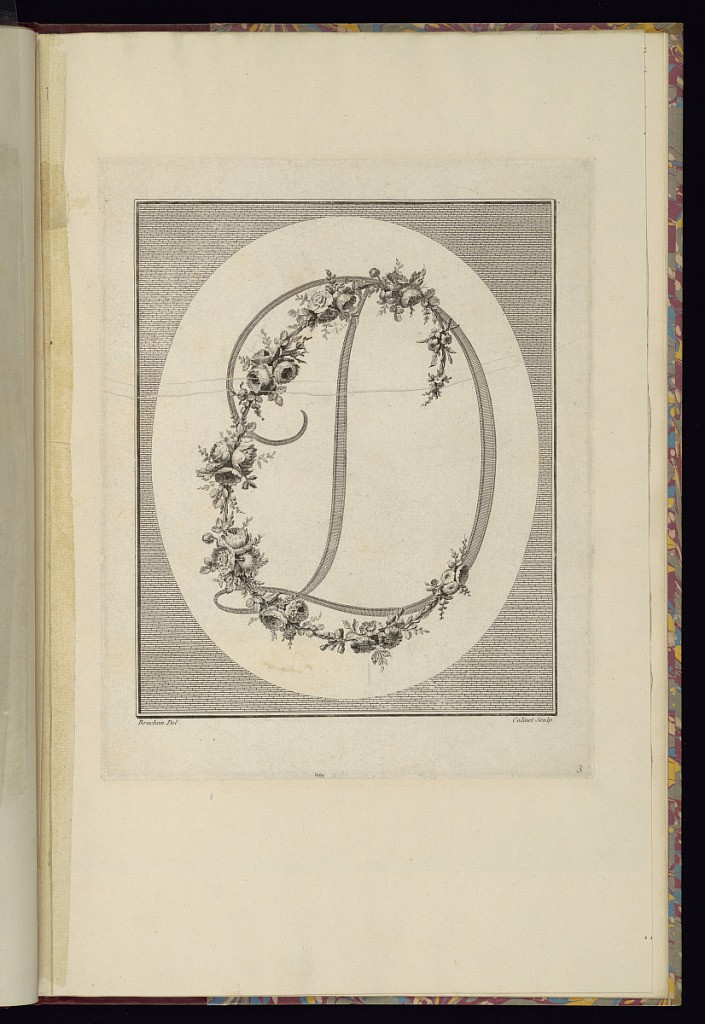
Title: Design for the Letters C and D
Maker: N. Bruchon, French, active 18th century
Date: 1775–87
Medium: Etching and engraving on laid paper
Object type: Print
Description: In a central oval, within a rectangular frame, the interlaced designs for the letters C and D. The C is made up of flowers and leaves and the D of thin parallel lines. The plate is signed and numbered.